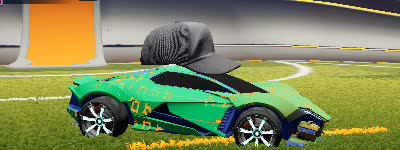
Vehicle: werewolf